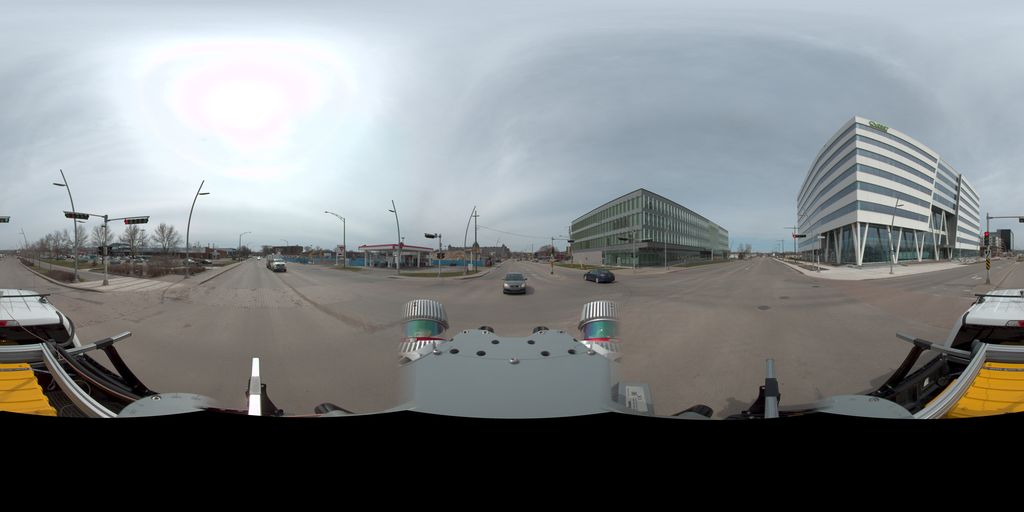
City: quebec_city